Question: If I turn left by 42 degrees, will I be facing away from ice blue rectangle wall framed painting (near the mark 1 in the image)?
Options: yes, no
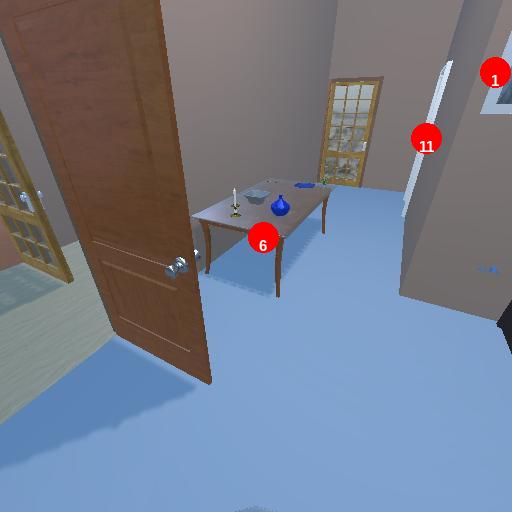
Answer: yes